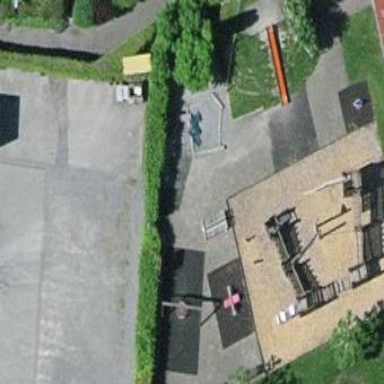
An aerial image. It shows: Playground area for leisure land.